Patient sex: M
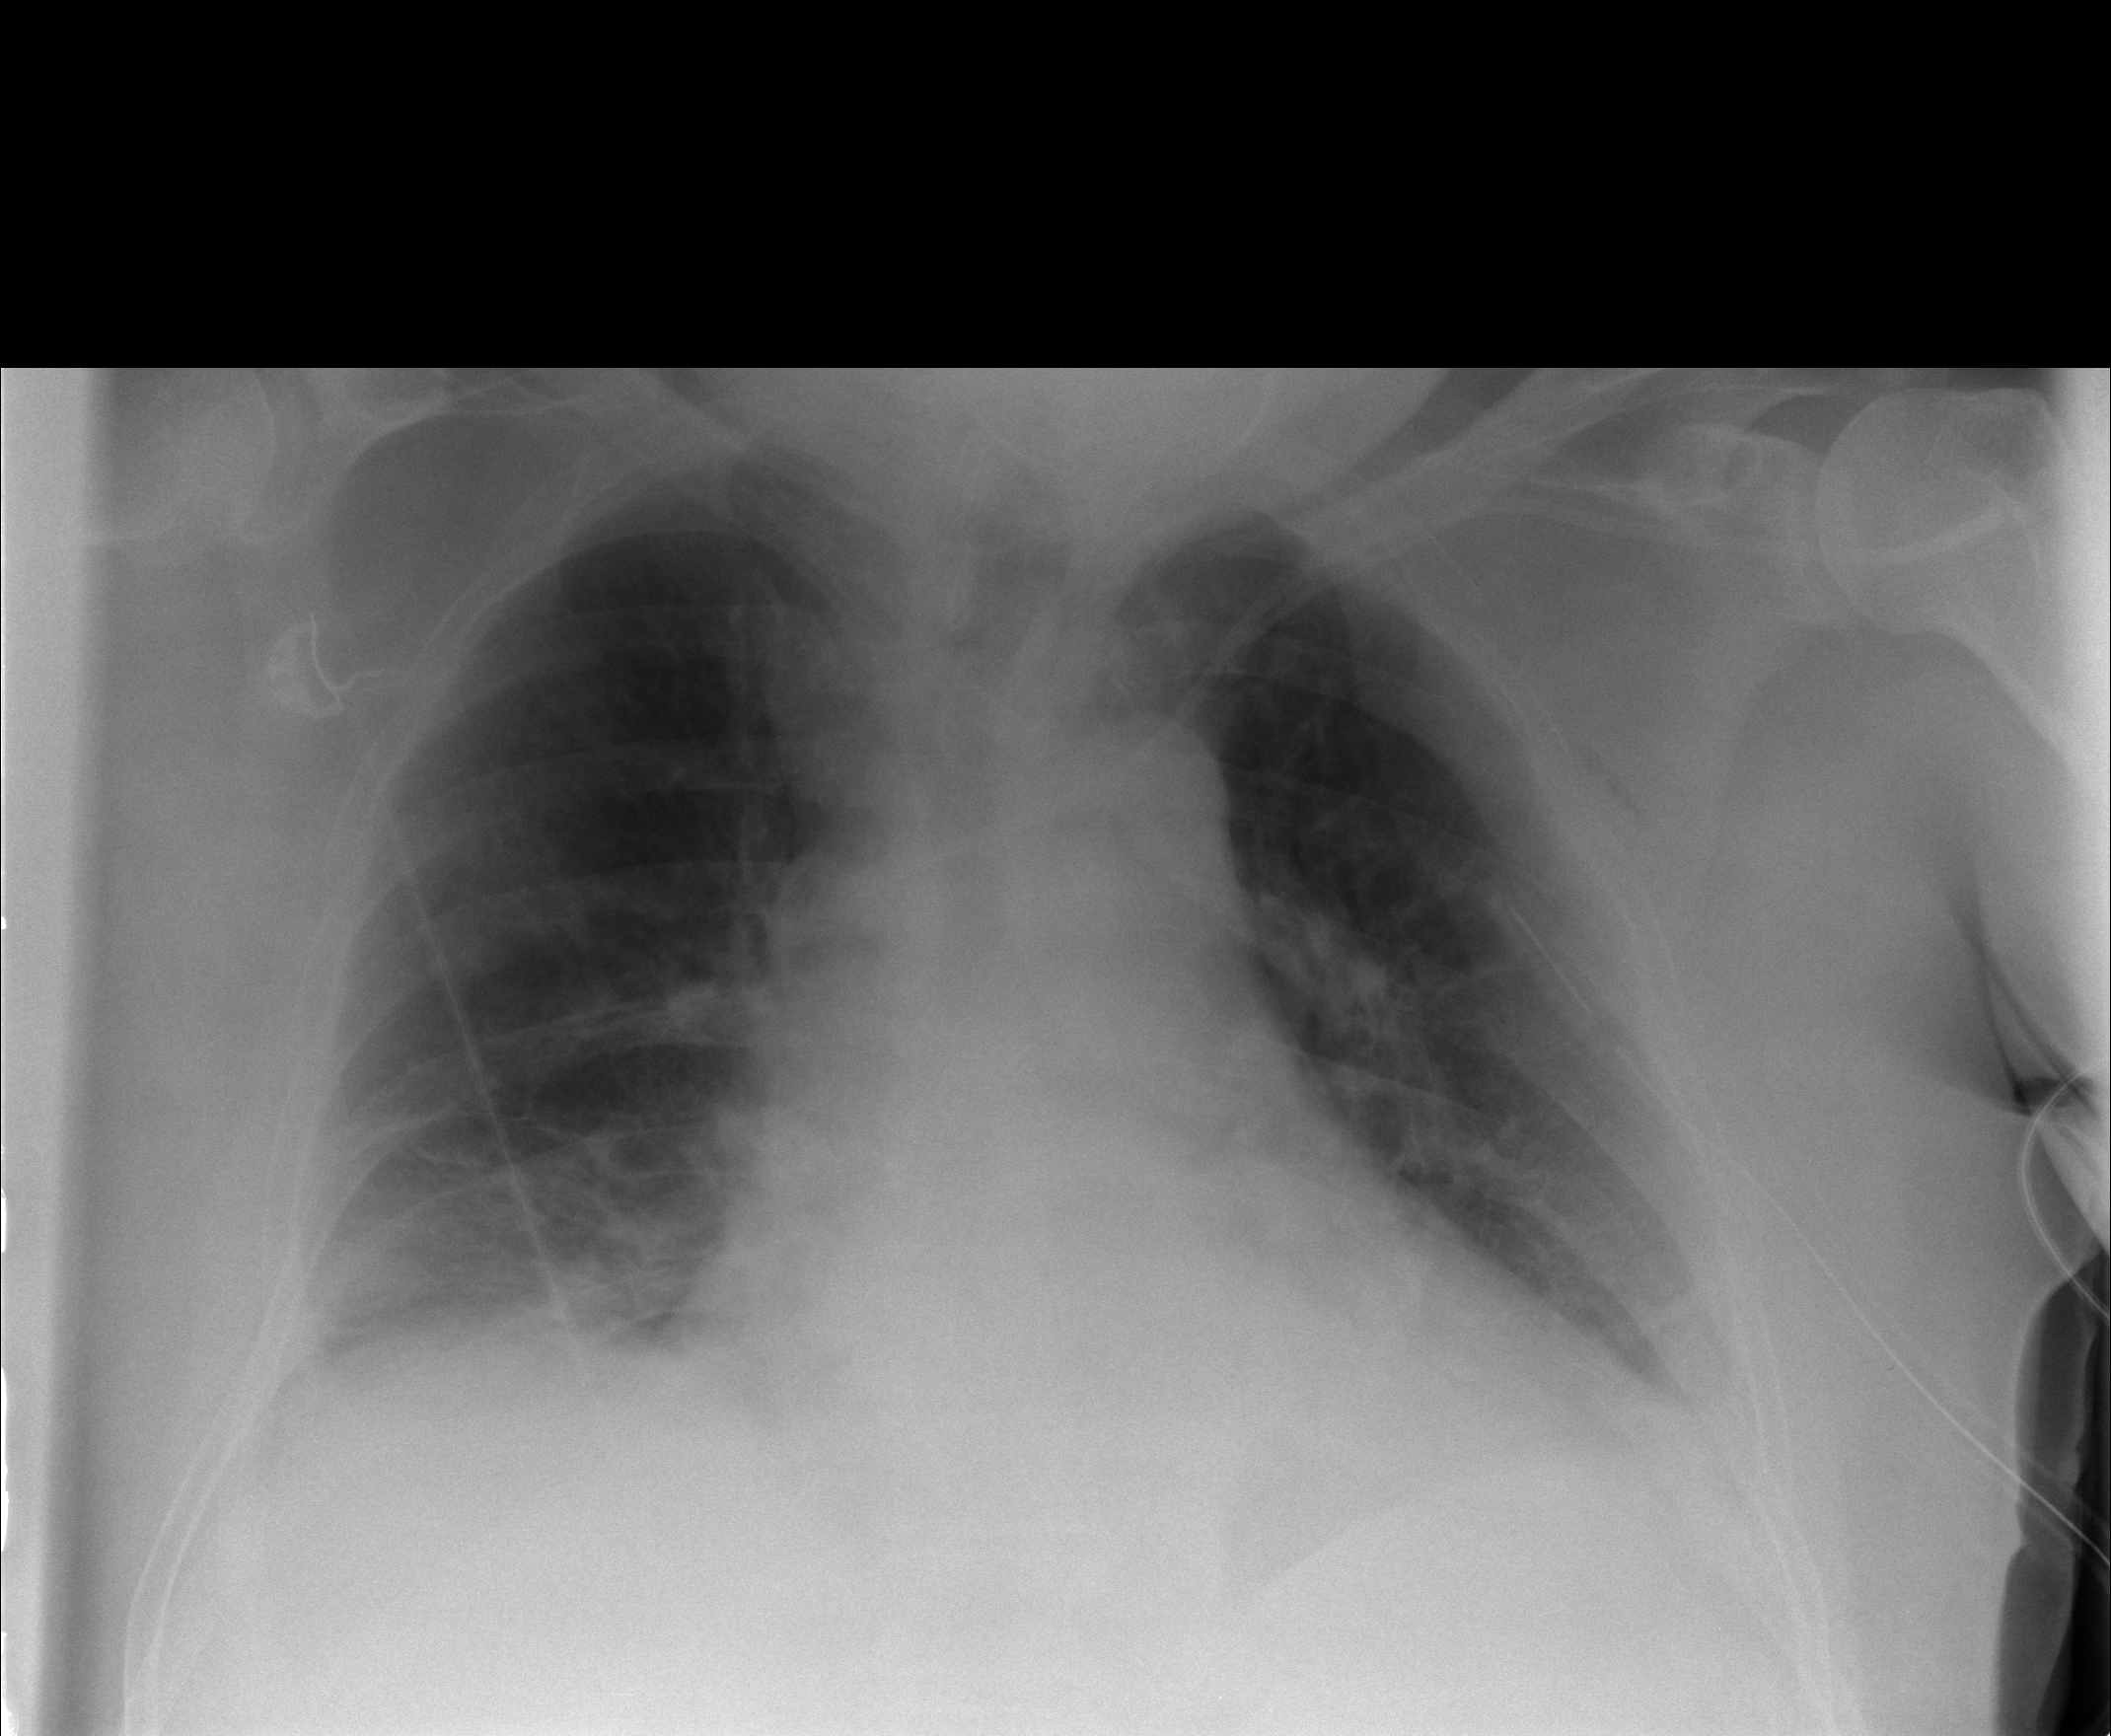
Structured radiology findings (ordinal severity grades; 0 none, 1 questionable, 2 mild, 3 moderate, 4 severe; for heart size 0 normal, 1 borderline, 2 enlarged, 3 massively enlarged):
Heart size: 2
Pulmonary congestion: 2
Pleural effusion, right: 2
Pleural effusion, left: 2
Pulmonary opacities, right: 1
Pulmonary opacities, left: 0
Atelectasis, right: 2
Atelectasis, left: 2